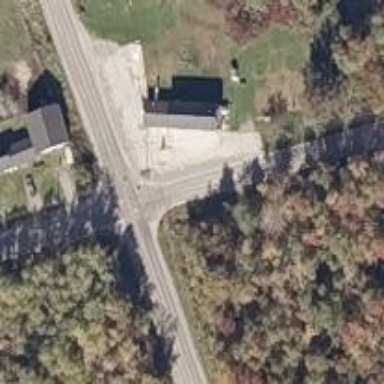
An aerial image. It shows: Stop road.